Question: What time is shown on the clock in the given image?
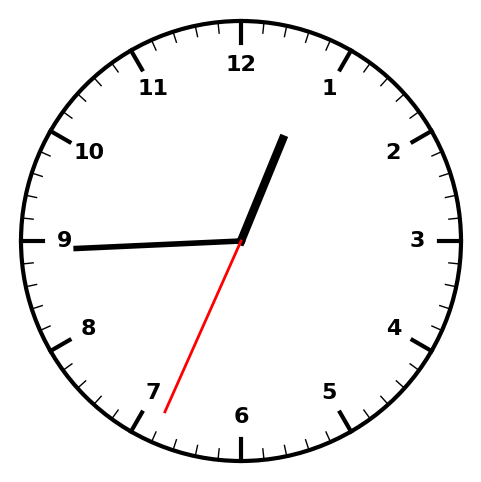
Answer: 12:44:34